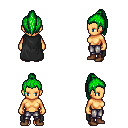
a pixel art fantasy rpg character, female body template, human, tanned skin, black cape, metal pants, green long topknot hairstyle, brown shoes, four views (front, back, left, right), 2x2 character sprite sheet, small pixel art, hard edges, no anti-aliasing